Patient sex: M
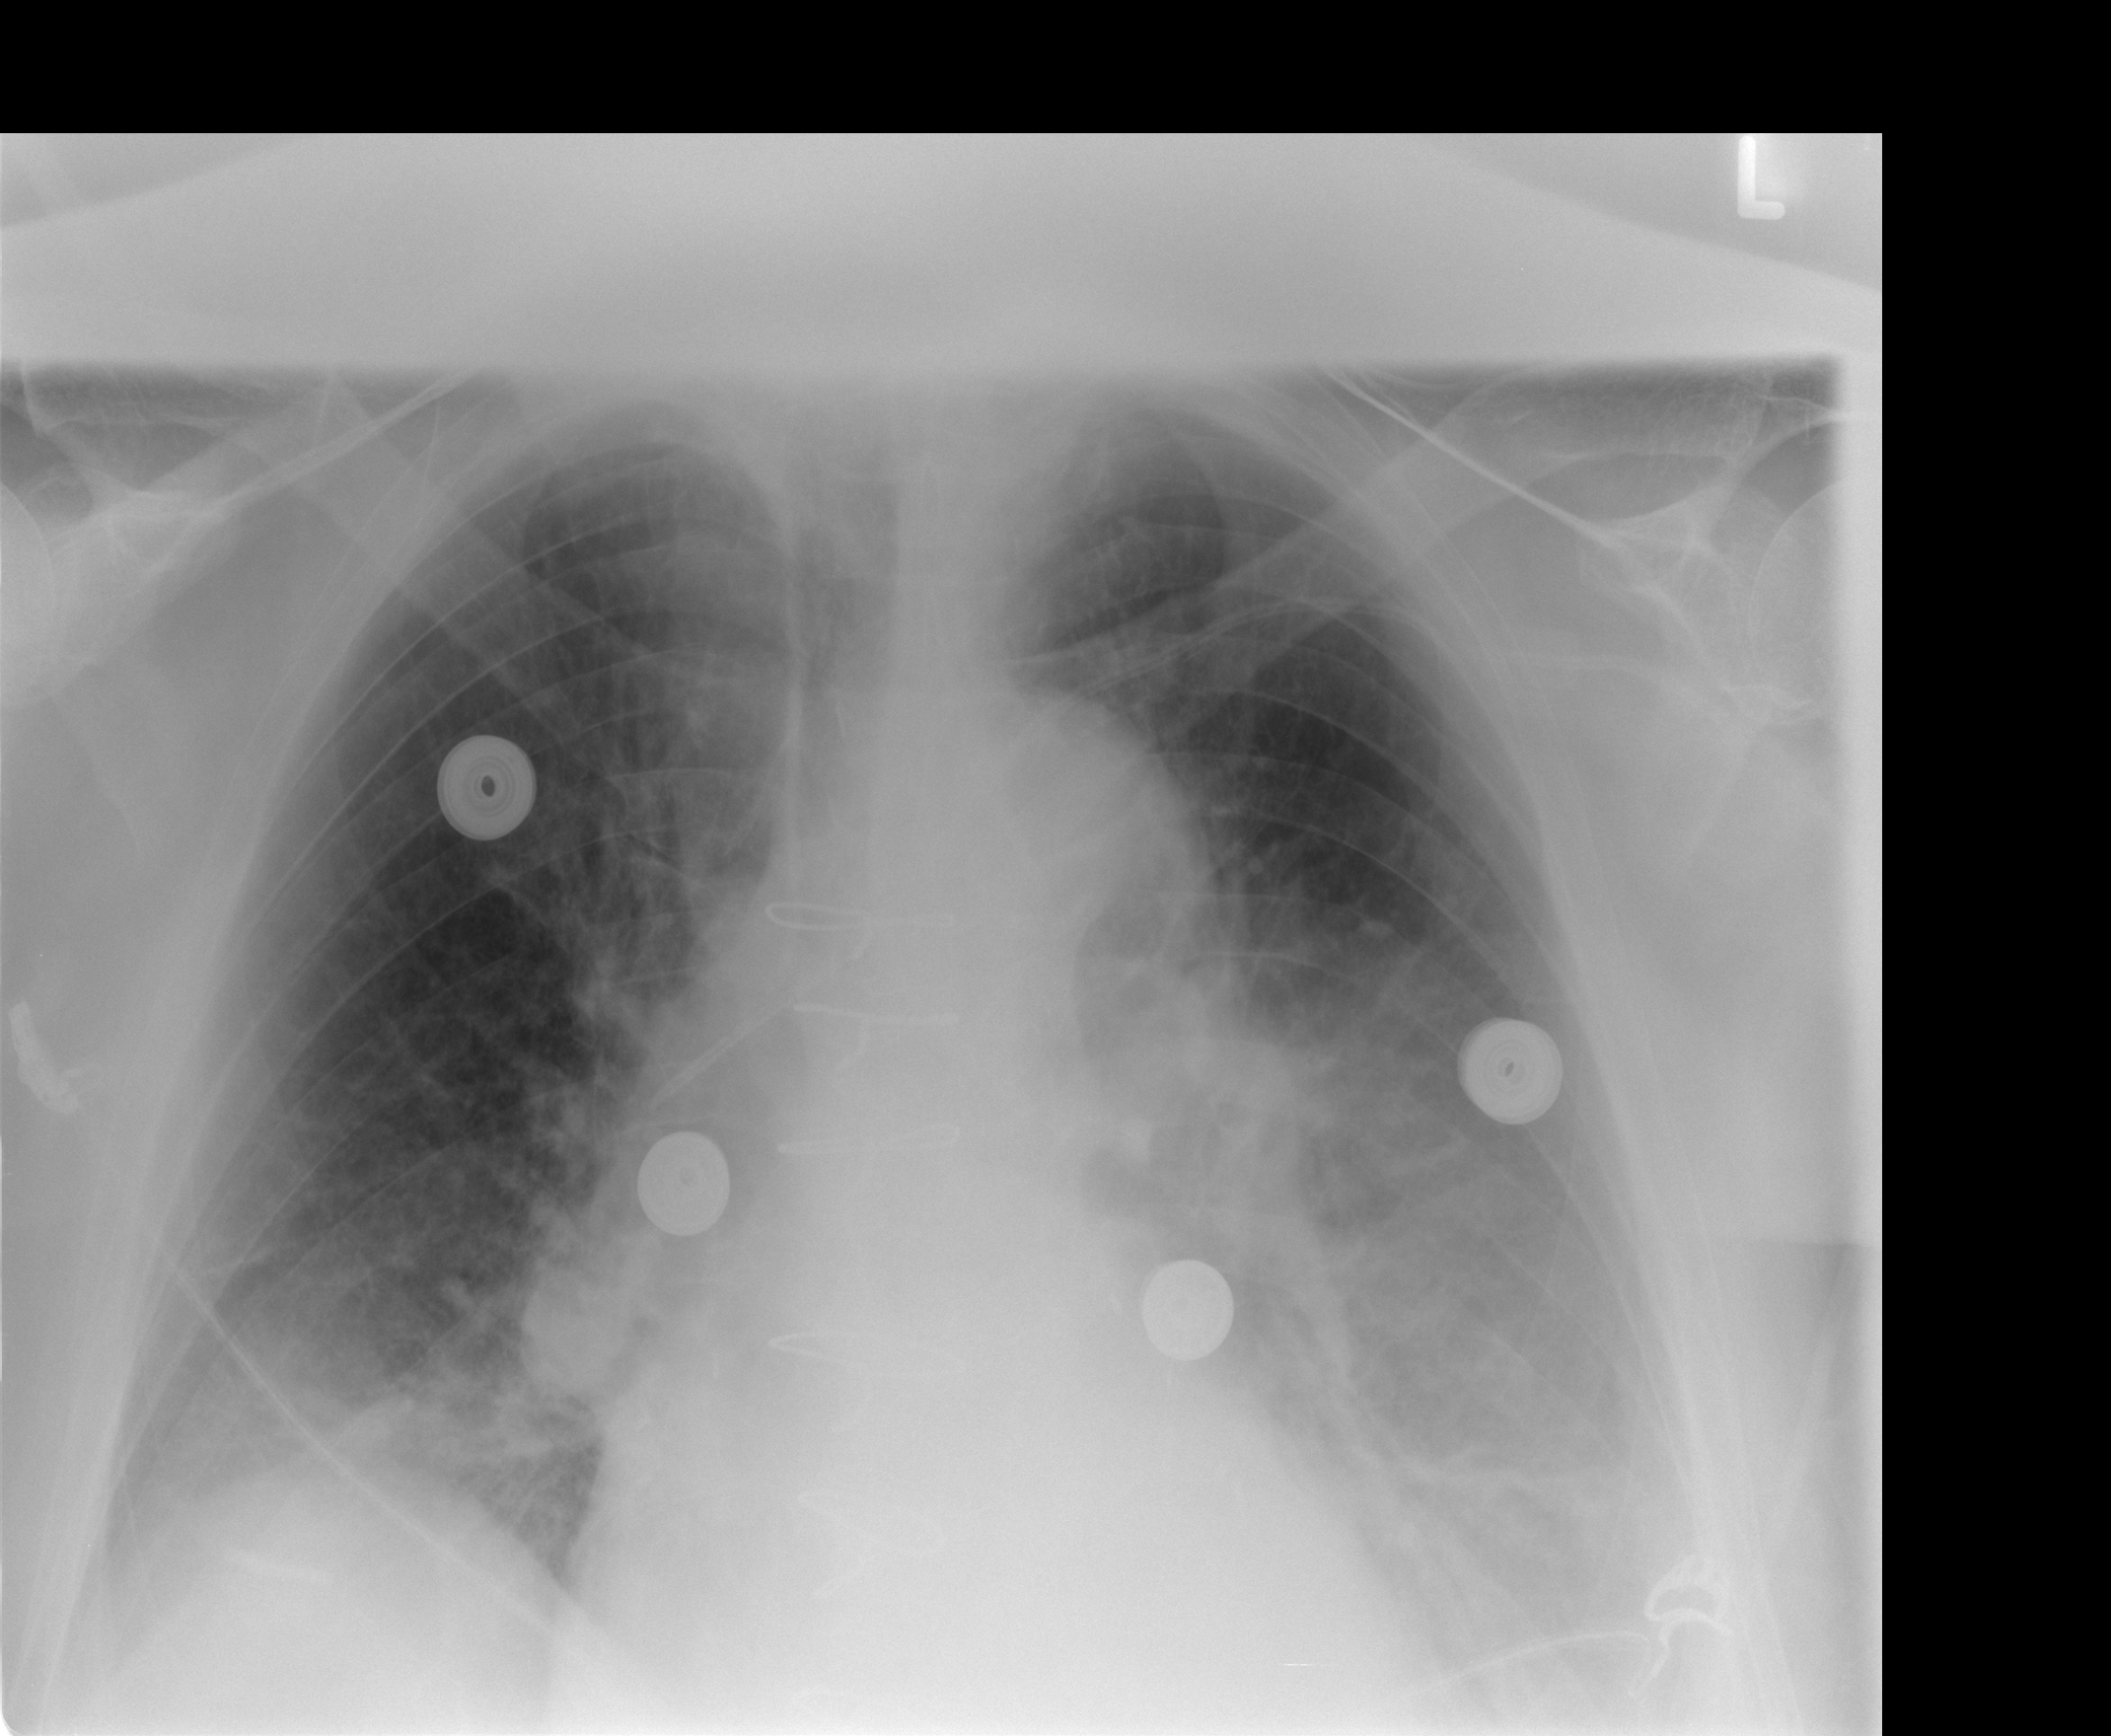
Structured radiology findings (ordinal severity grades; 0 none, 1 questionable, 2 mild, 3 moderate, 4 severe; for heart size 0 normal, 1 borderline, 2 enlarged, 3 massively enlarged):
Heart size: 2
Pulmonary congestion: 2
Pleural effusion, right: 2
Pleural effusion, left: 3
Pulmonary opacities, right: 2
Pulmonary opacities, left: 1
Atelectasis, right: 2
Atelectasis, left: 2